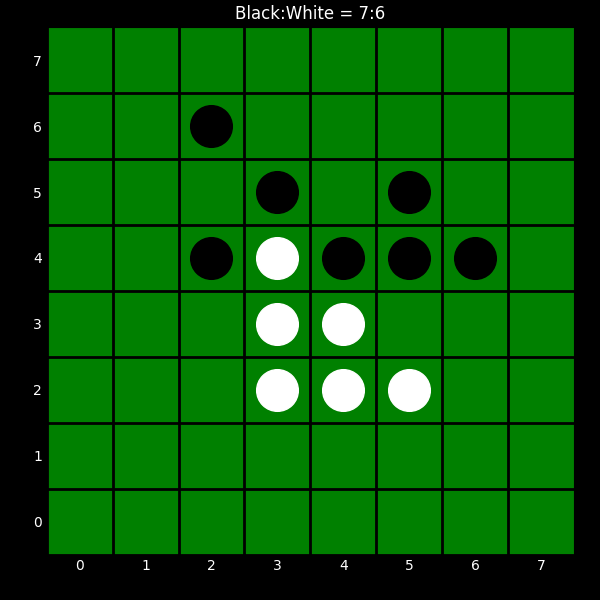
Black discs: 7
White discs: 6